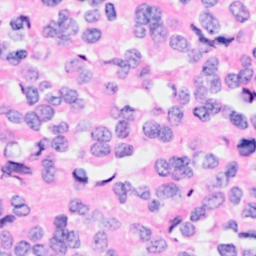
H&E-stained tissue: Breast